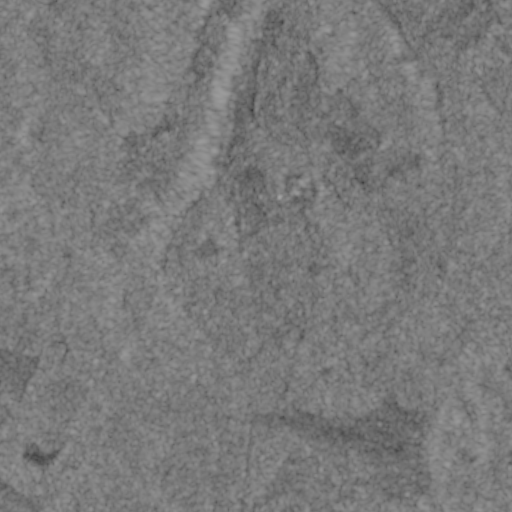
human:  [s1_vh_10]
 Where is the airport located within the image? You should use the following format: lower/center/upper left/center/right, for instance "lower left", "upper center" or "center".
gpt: The airport is located in the lower right of the image.
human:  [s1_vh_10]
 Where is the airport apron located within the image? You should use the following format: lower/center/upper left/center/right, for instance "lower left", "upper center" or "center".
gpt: The airport apron is located in the lower right of the image.
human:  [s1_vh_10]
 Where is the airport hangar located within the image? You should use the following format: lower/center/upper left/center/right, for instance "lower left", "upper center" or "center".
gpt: The airport hangar is located in the lower right of the image.
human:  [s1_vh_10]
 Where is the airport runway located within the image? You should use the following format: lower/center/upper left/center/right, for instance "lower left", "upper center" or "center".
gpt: The airport runway is located in the lower right of the image.
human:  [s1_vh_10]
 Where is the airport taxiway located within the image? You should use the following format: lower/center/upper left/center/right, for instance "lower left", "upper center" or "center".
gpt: The airport taxiway is located in the lower right of the image.
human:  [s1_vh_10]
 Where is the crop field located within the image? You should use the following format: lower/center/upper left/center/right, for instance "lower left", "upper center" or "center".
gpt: The crop field is located in the lower left of the image.
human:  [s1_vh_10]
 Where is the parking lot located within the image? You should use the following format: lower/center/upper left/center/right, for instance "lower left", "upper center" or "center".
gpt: There is no parking lot in the image.

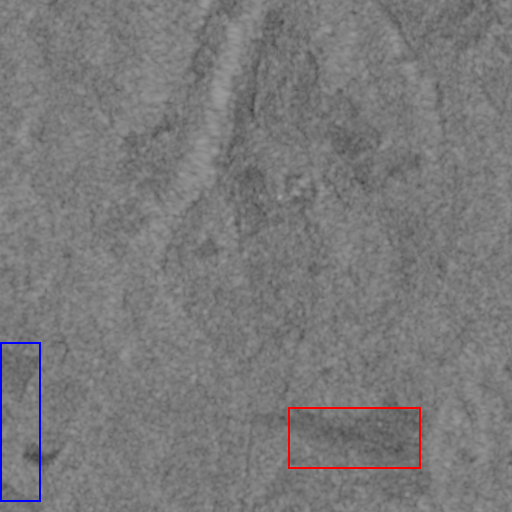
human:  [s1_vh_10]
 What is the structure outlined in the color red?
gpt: The structure outlined in red is an airport.
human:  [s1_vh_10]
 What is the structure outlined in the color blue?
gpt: The structure outlined in blue is a crop field.
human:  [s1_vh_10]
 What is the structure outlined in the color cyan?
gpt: There is no cyan outline.